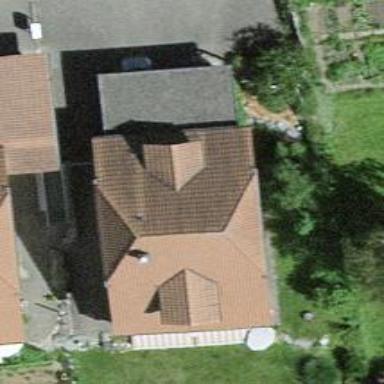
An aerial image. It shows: Residential building.